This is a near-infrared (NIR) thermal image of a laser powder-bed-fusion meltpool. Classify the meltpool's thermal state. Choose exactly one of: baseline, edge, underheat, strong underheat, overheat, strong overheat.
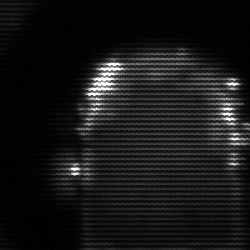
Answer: baseline